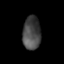
Tissue: lung
Cell type: Pericytes
Senescence score: 0.6371
Nuclear area (px): 592
Mean DAPI intensity: 71.046